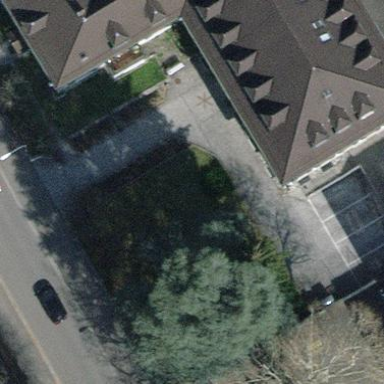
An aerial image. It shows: Community center that is church hall.